Question: I have a question related to the lookup table creation.
Assume this scenario: I have several tables related to the World Populations with different info, such as TOTAL, FEMALE, MALE, OVER_65, UNDER_15. These are all different tables.
Every table has the country name as a column. I can create a lookup table from the country name based on 1 table, like TOTAL.
How can I also implement same action to other tables to map the new lookup table? I can't recreate, because the object is already there. The data is same. I want to update the country name column with the country id in other tables based on the created look up table.
I am also searching for the answer. If i find during this time, i will post it.
[EDIT] I have also created APEX screenshots that explains my question.

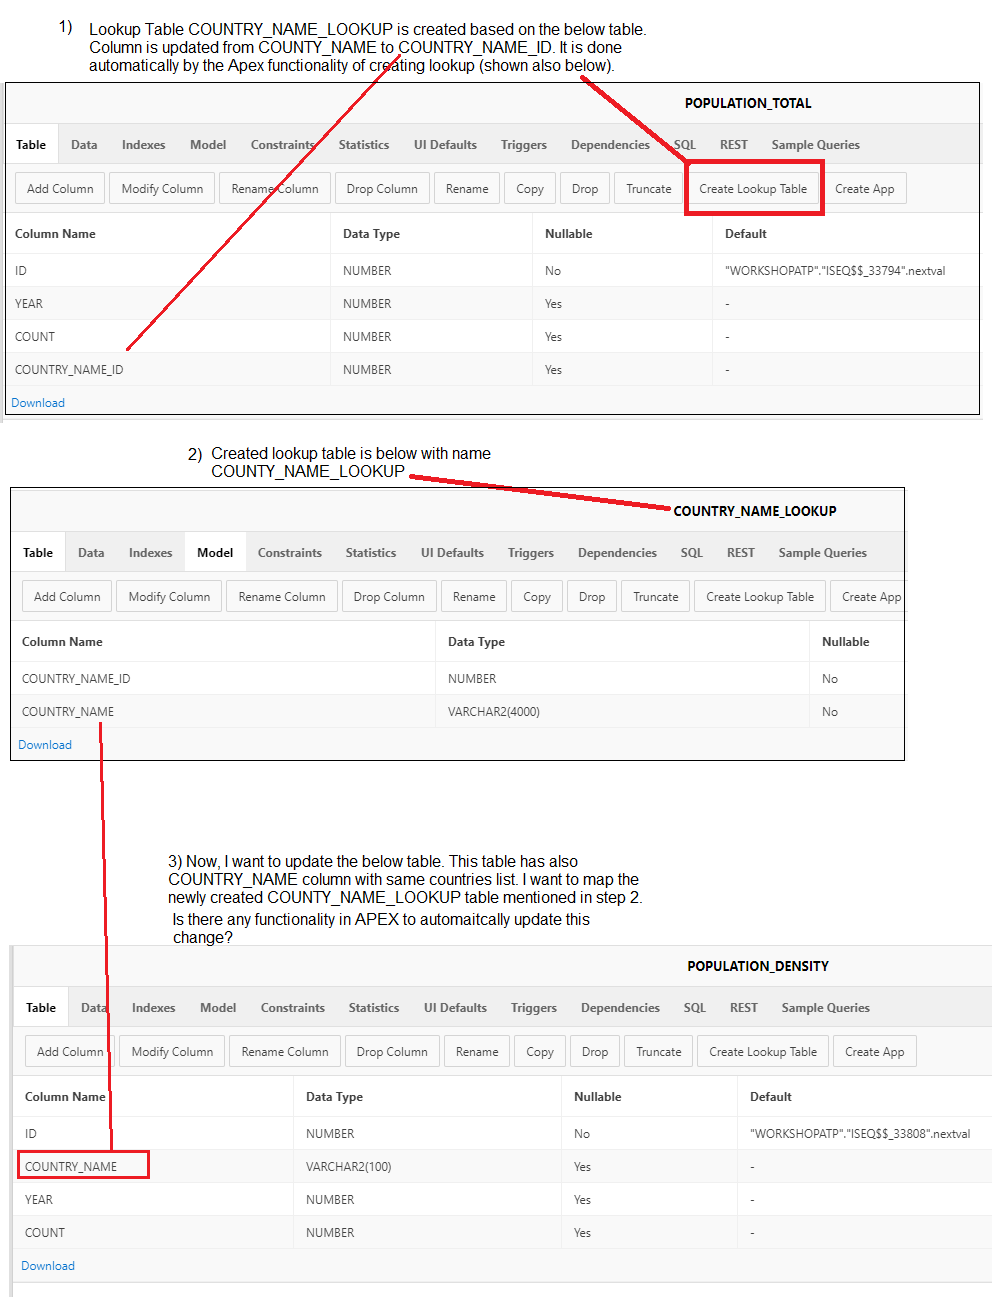
Answer: When you create a lookup table in the SQL Workshop, APEX generates several DDL and DML statements to do the job. In the last step of the wizard, you should be able to expand the SQL region at the bottom to see the code. Unfortunately, it doesn't come out well-formatted, but it's not too hard to clean up.
As a test, I went in and created a lookup table on the JOB column of the EMP table. Here's the code that was generated. I've formatted it and added comments to explain the parts you'll need and the ones you will not.
'''
/*
* Creates the lookup table. Not needed after the first pass.
*/
create table "JOB_LOOKUP"(
"JOB_ID" number not null primary key,
"JOB" varchar2(4000) not null
);
/*
* Creates the sequence for the primary key of the lookup table.
* Not needed after the first pass.
*/
create sequence "JOB_LOOKUP_SEQ";
/*
* Creates the trigger that links the sequence to the table.
* Not needed after the first pass.
*/
create or replace trigger "T_JOB_LOOKUP"
before insert or update on "JOB_LOOKUP"
for each row
begin
if inserting and :new."JOB_ID" is null then
for c1 in (select "JOB_LOOKUP_SEQ".nextval nv from dual) loop
:new."JOB_ID" := c1.nv; end loop; end if;
end;
/
/*
* Inserts the distinct values from the source table into the lookup
* table. If the lookup table already contains ALL of the needed values,
* country names in your case, then you can skip this step. However, if
* the source table has some values that are not in the lookup table, then
* you'll need to execute a modified version of this step. See notes below.
*/
insert into "JOB_LOOKUP" ( "JOB" )
select distinct "JOB" from "DMCGHANTEST"."EMP"
where "JOB" is not null;
/*
* The rest of the statements add the foreign key column, populate it,
* remove the old column, rename the new column, and add the foreign key.
* All of this is still needed.
*/
alter table "EMP" add "JOB2" number;
update "EMP" x set "JOB2" = (select "JOB_ID" from "JOB_LOOKUP" where "JOB" = x."JOB");
alter table "EMP" drop column "JOB";
alter table "EMP" rename column "JOB2" to "JOB_ID";
alter table "EMP" add foreign key ("JOB_ID") references "JOB_LOOKUP" ("JOB_ID");
'''
As for the insert statement that populates the lookup table, here's the modified version you'll need:
'''
insert into "JOB_LOOKUP" ( "JOB" )
select distinct "JOB" from "DMCGHANTEST"."EMP"
where "JOB" is not null
and "JOB" not in (
select "JOB"
from JOB_LOOKUP
);
'''
That will ensure only new, unique values are added to the lookup table.